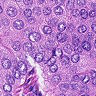
Metastatic tissue present: yes